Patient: sex F, age 74
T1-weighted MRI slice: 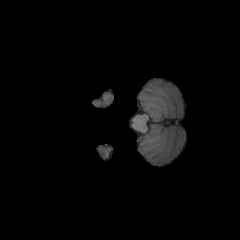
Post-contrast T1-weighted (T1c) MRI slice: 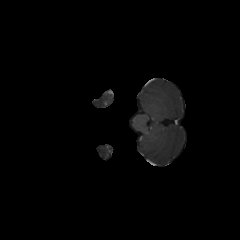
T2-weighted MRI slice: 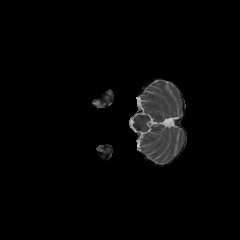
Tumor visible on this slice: no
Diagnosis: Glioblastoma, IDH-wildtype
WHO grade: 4